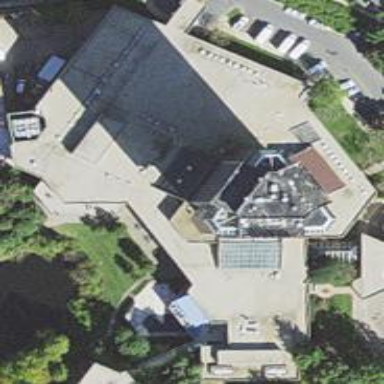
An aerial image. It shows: Hotel building.